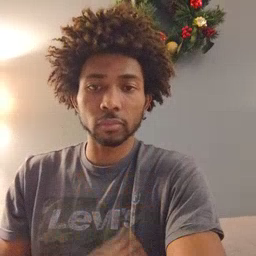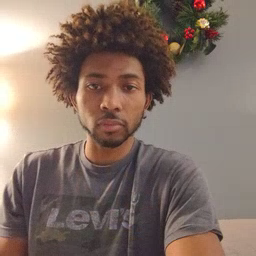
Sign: pajamas